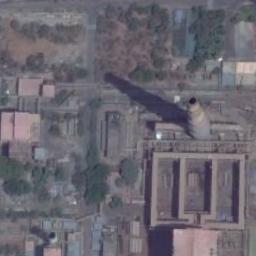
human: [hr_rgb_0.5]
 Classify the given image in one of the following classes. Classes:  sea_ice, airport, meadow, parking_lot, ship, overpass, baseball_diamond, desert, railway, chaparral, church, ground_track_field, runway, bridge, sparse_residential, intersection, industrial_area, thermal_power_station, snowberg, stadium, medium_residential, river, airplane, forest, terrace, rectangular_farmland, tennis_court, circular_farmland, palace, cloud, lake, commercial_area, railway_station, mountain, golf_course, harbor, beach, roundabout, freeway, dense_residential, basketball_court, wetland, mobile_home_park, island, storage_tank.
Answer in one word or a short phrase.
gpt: thermal_power_station